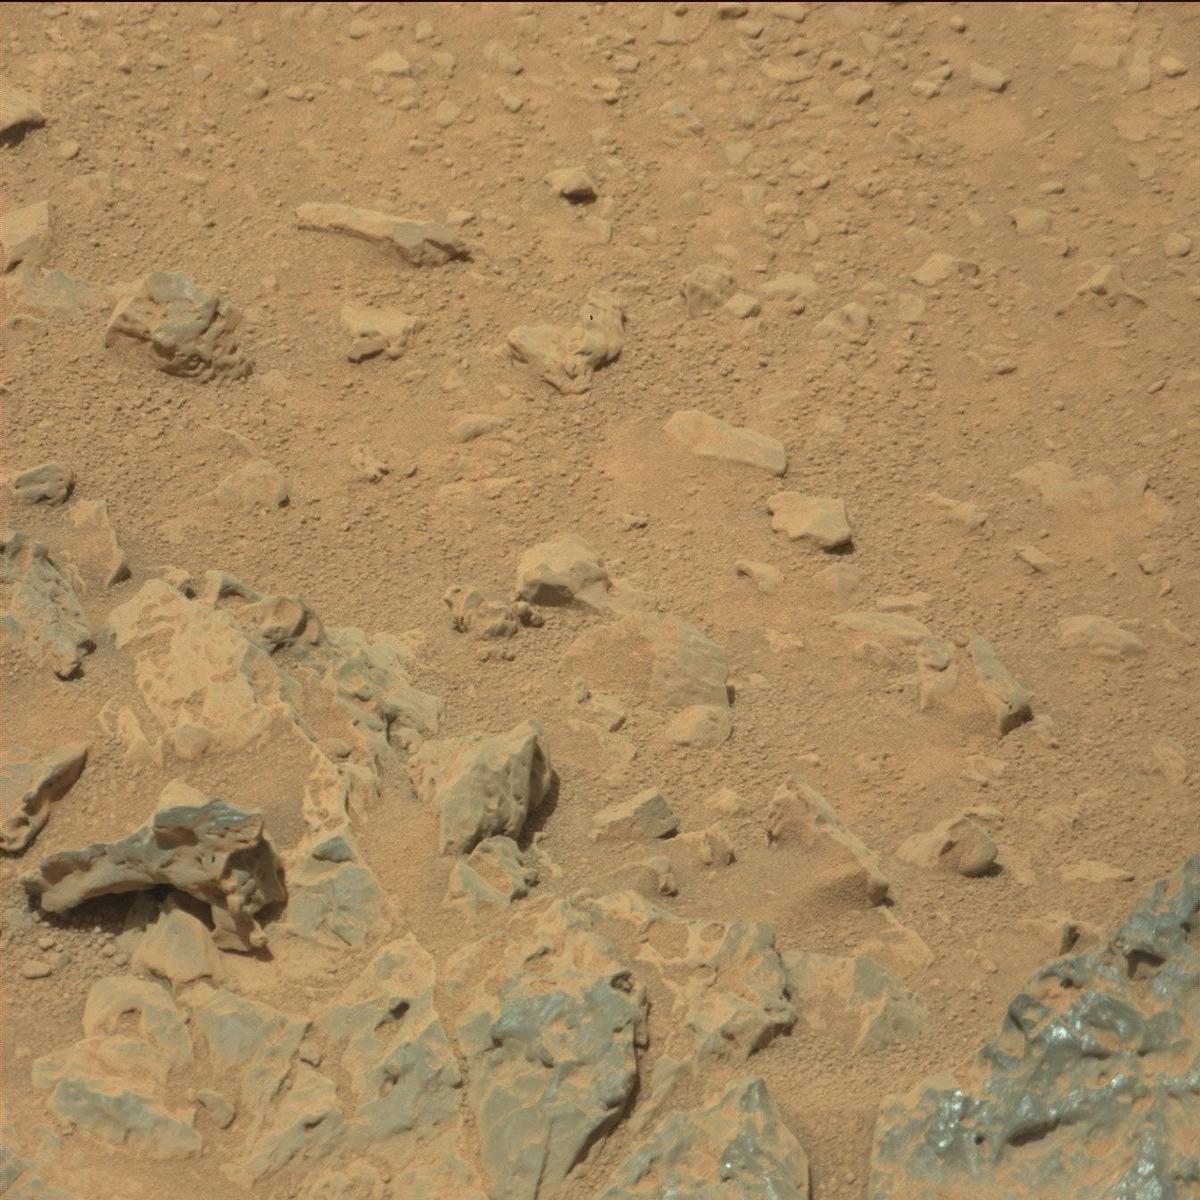
Terrain classes present: Bedrock, Sand / Soil